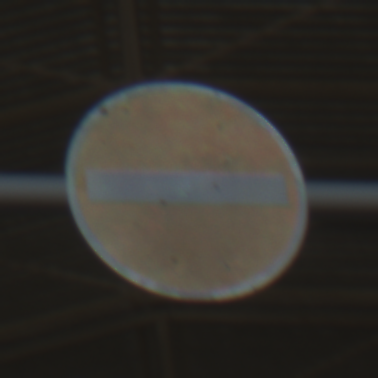
Verkehrszeichen: VerbotDerEinfahrt
Umgebung: Indoor, Urban
Tageszeit: Midday
Wetter: NotSpecified
Licht: Natural
Jahreszeit: NotSpecified
Kontrast: MediumContrast